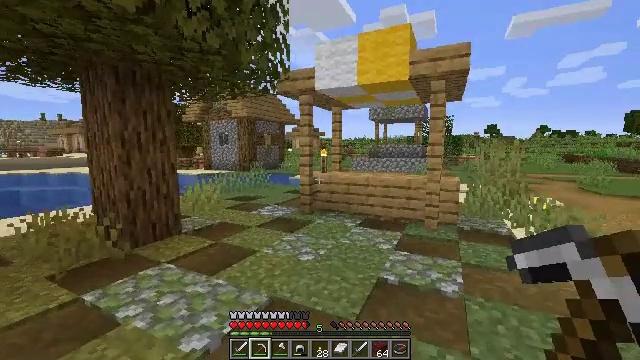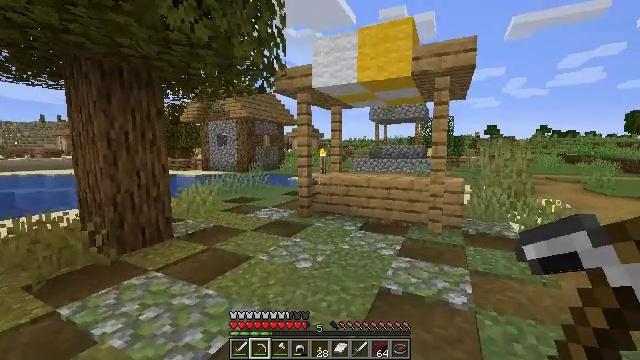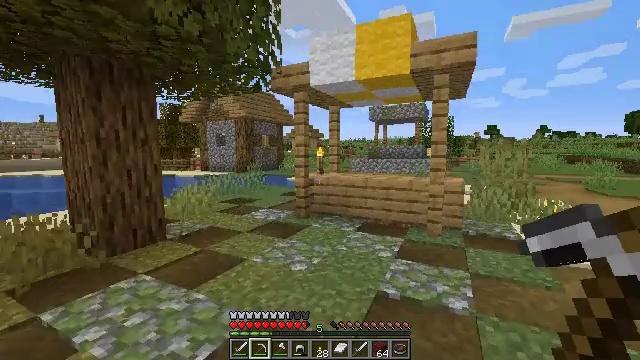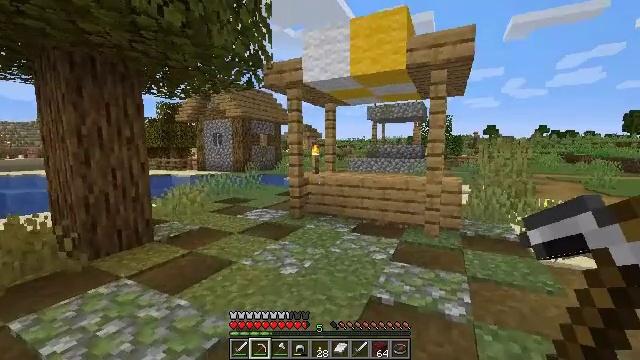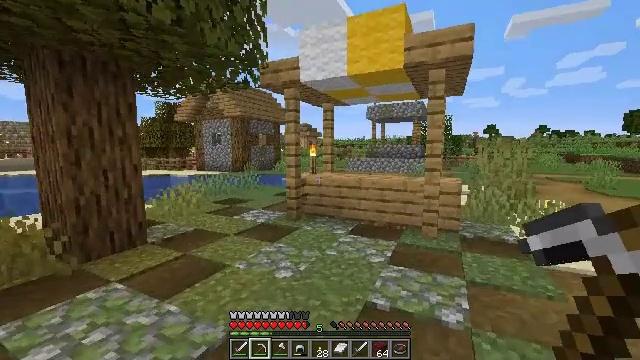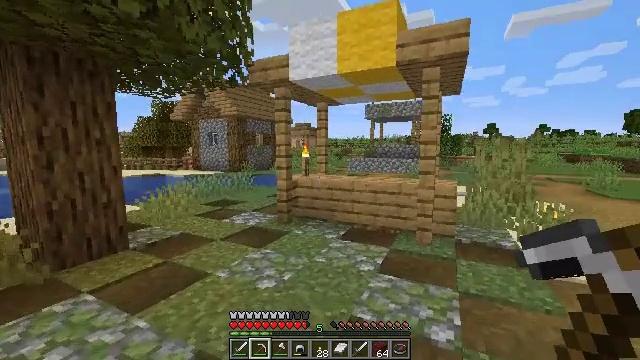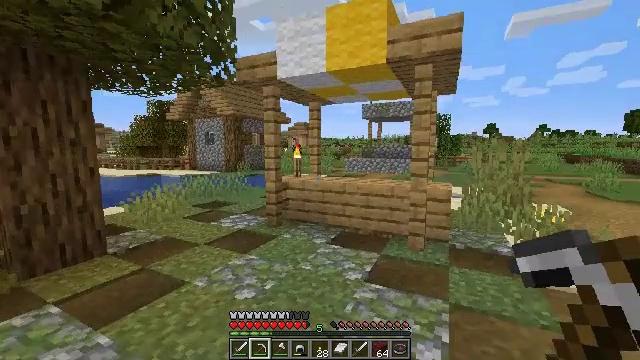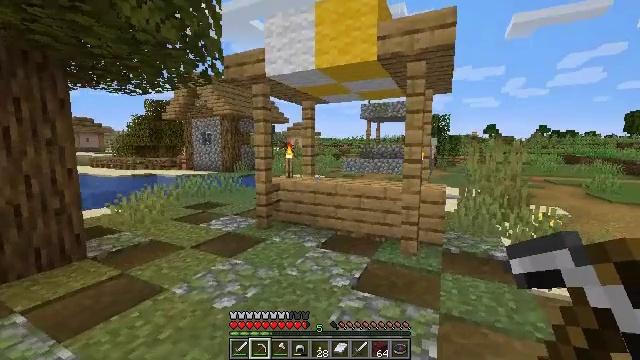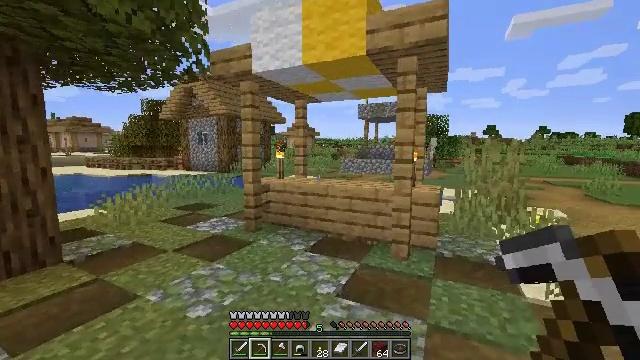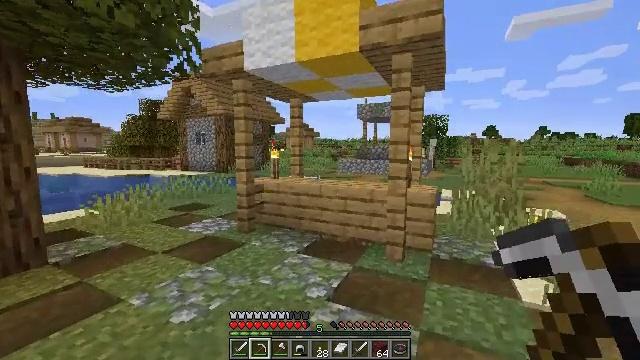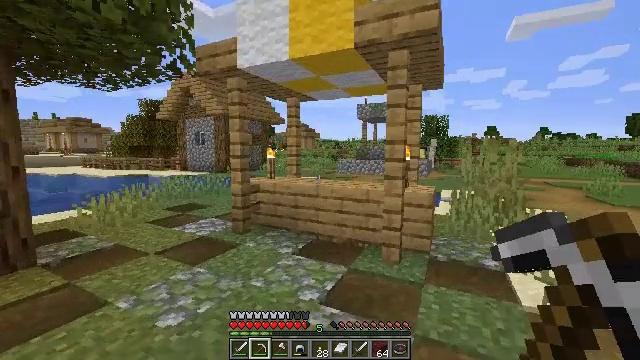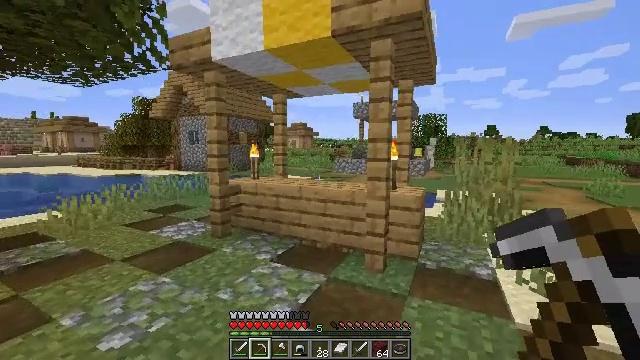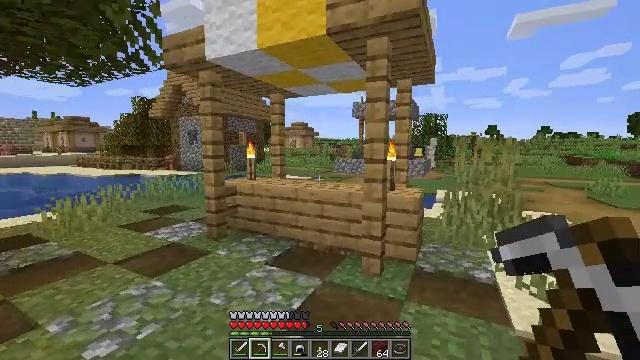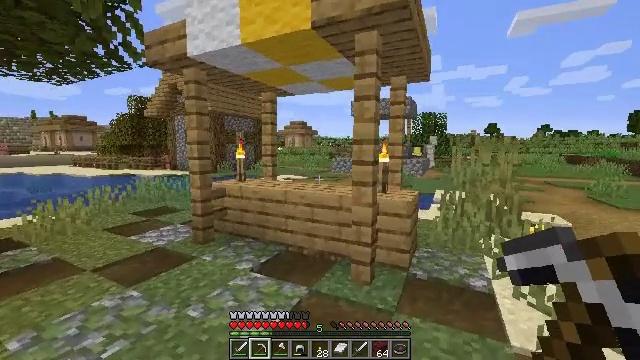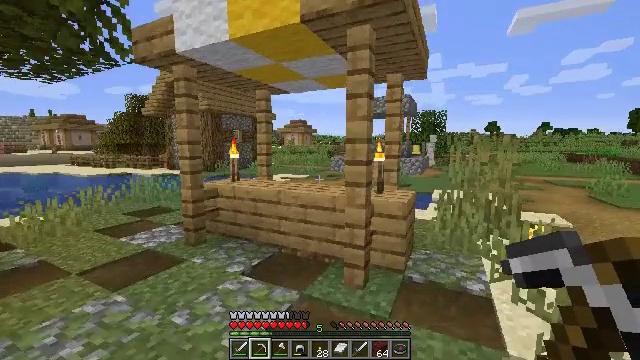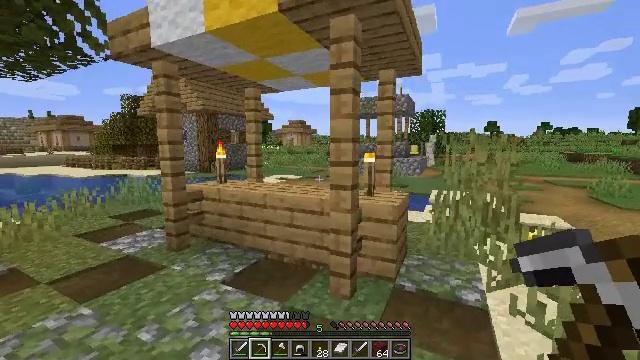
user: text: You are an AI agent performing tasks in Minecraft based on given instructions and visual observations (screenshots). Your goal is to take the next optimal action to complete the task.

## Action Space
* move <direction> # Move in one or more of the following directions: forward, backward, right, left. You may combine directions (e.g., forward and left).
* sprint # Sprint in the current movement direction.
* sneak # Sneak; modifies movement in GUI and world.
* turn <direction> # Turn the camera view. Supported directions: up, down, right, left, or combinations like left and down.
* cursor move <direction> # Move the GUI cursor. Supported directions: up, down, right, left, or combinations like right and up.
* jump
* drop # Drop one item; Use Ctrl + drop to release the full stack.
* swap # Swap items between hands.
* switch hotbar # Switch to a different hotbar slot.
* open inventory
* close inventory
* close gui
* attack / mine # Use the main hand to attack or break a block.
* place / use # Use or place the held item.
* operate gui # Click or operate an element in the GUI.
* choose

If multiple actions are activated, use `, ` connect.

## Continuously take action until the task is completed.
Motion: motion action
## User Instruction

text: Break the smooth stone to collect it.
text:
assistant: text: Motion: move forward and move right
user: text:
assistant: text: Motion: move forward and move right
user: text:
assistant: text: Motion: move forward and move right
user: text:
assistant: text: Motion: move forward and move right
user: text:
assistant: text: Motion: move forward and move right
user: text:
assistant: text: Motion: move forward and move right
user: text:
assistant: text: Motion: move forward and move right
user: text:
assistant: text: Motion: move forward and move right
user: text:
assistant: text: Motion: move forward and move right
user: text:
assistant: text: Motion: move forward and move right
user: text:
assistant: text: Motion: move forward and move right
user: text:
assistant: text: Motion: move forward and move right
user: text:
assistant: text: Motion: move forward and move right
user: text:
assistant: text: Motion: move forward and move right
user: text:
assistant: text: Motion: move forward and move right
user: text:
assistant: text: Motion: move forward and move right
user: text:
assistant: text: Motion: move forward and move right
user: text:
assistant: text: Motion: move forward and move right
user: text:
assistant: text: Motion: move forward and move right
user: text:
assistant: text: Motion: move forward and move right
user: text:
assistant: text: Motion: move forward and move right
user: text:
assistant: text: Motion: move forward and move right
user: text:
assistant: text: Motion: move forward and move right
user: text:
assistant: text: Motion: move forward and move right
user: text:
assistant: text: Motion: move forward and move right
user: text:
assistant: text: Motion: move forward and move right
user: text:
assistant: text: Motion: move forward and move right
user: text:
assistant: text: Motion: move forward and move right
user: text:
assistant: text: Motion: move forward and move right
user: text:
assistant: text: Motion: move forward and move right